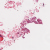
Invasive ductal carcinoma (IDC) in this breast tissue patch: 0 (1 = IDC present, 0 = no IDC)